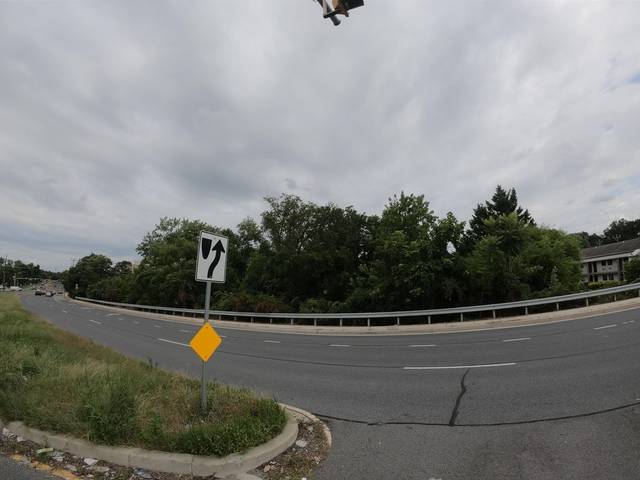
Region: United States
Coordinates: 38.998, -76.924